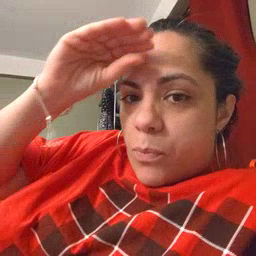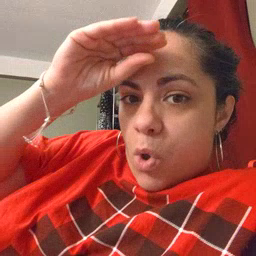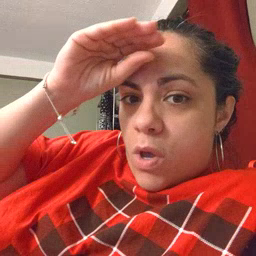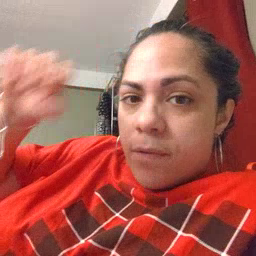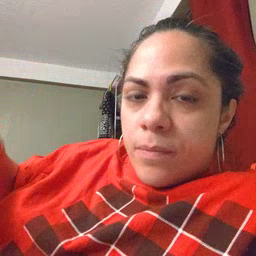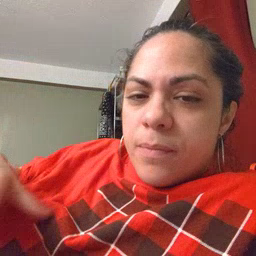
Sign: boy